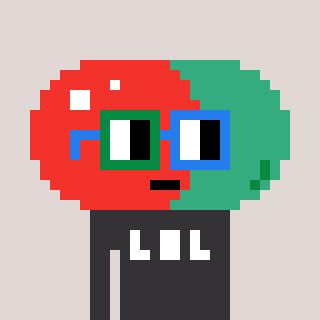
a pixel art character with square green and blue glasses, a pill-shaped head and a grayscale-colored body on a warm background